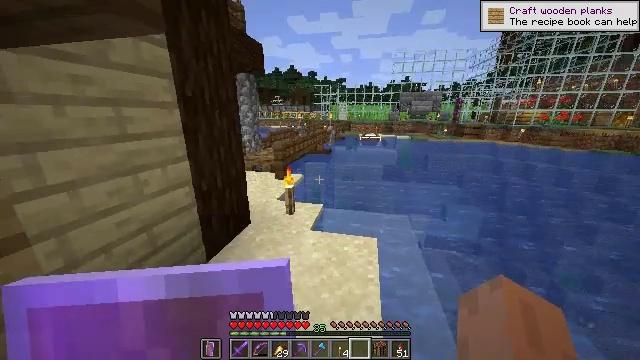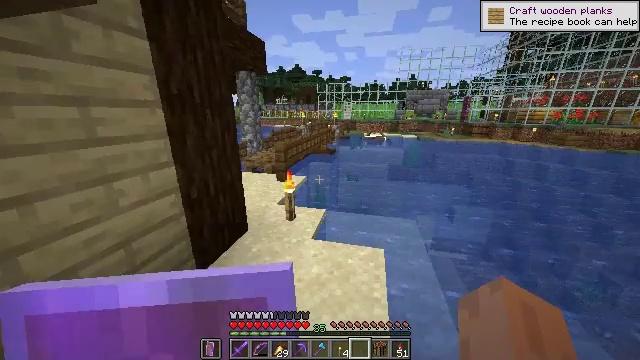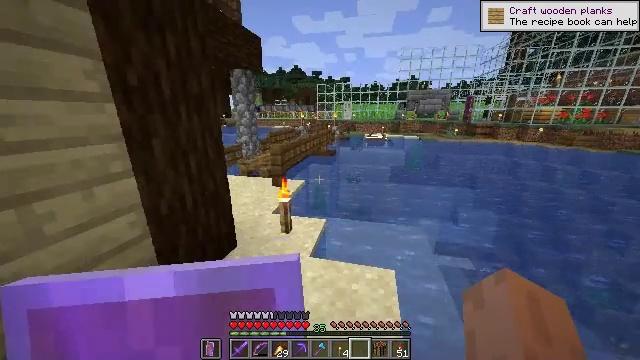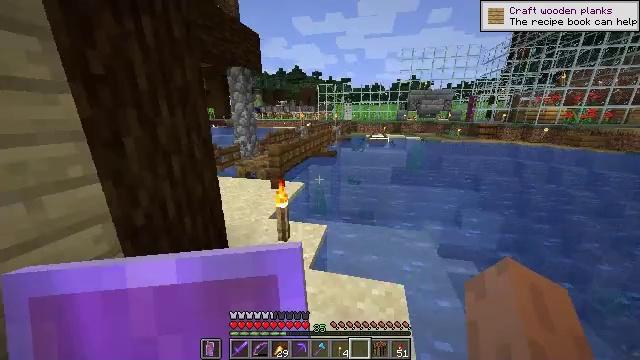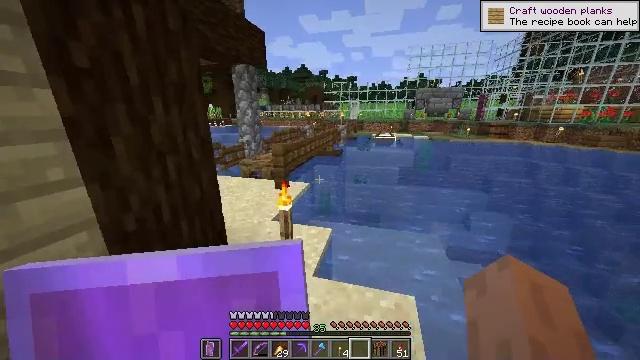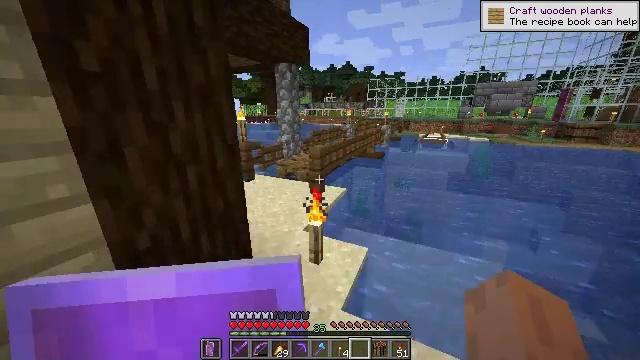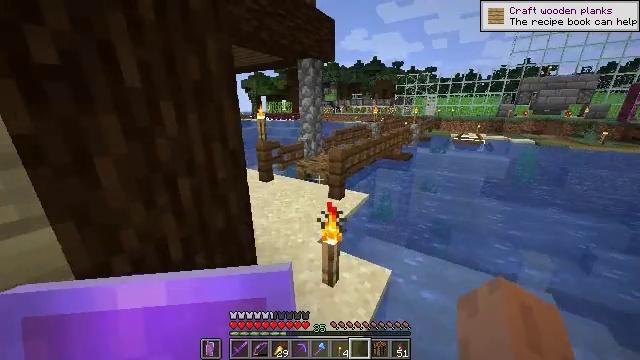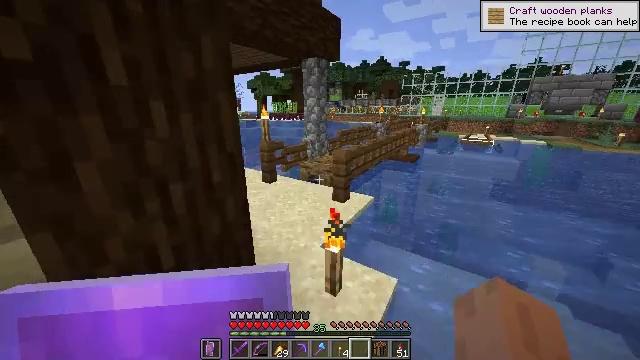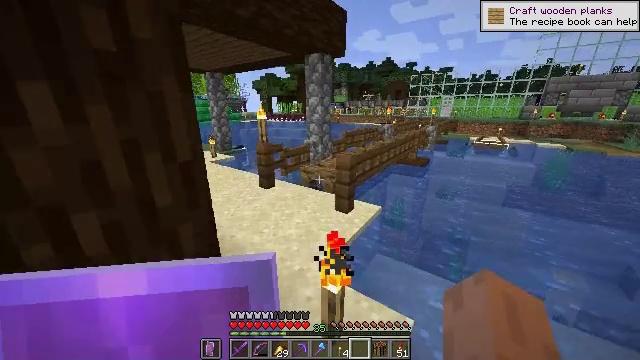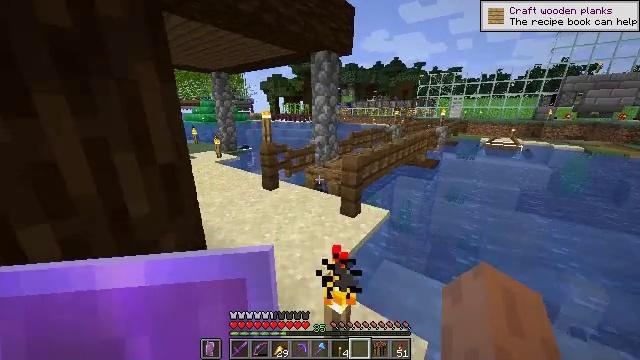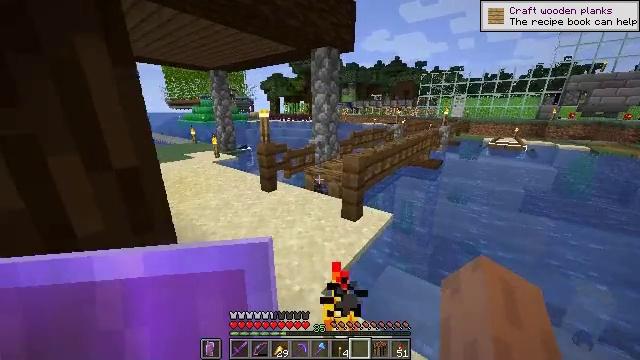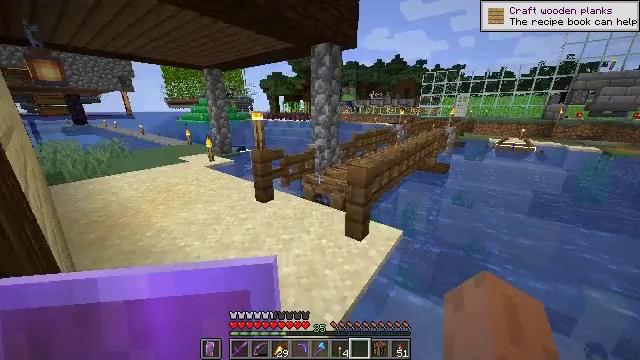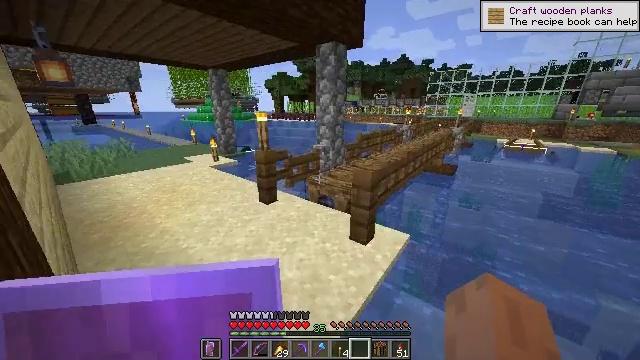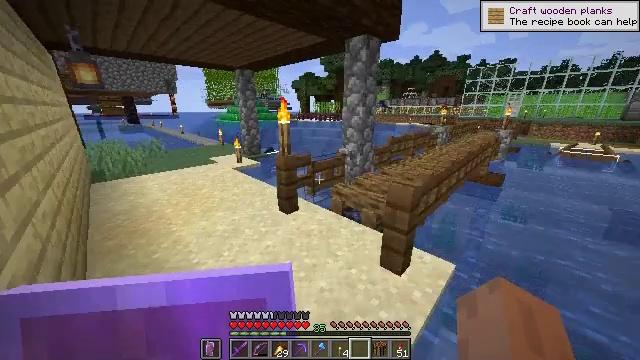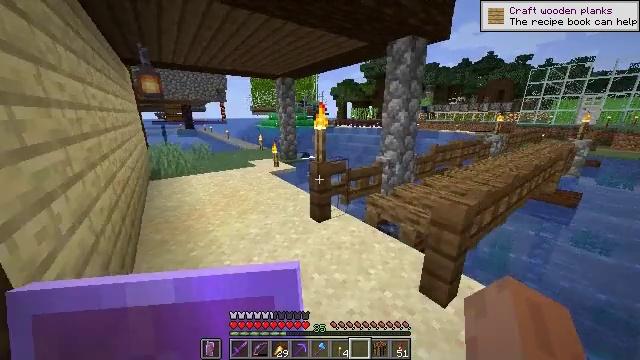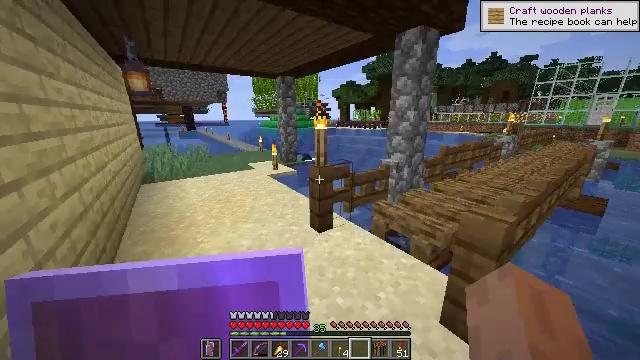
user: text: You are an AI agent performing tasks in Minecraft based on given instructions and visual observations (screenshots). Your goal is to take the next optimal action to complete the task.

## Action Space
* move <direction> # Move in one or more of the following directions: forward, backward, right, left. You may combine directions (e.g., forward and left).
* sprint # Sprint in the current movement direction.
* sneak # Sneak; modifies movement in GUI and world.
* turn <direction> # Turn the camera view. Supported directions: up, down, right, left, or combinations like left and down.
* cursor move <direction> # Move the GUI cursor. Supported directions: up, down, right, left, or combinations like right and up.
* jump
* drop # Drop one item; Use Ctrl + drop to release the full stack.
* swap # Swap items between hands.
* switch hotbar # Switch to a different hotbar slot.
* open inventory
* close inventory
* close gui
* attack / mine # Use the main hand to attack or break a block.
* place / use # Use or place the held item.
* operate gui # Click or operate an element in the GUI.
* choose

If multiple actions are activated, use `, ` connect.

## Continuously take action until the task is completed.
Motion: motion action
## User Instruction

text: Gather materials by mining the weeping vines plant.
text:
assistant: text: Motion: move forward, sprint, turn left
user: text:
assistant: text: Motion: move forward, sprint
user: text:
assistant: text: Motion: move forward, sprint
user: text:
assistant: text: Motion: move forward, sprint, turn left
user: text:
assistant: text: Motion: move forward, sprint, turn left
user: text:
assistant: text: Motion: move forward, sprint, turn left
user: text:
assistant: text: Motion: move forward, sprint, turn left
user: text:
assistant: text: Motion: move forward, sprint, turn left
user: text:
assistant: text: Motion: move forward, sprint, turn left
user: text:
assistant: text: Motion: move forward, sprint
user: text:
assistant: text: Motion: move forward, sprint
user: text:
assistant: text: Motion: move forward, sprint, turn left
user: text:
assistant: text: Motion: move forward, sprint, turn left
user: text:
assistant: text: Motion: move forward, sprint, turn left and up
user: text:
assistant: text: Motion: move forward, sprint
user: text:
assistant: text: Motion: move forward, sprint
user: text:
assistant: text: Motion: move forward, sprint
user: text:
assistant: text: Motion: move forward, sprint, turn right
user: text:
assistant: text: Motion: move forward, sprint, turn right
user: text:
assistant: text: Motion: move forward, sprint, turn right and up
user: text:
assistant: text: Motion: move forward, sprint, turn right
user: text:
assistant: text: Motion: move forward, sprint
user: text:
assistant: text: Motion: move forward, sprint
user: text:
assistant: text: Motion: move forward, sprint
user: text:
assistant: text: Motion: move forward, sprint, turn right
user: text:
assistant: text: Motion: move forward, sprint, turn right
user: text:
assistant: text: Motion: move forward, sprint, turn right
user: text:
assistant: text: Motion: move forward, sprint
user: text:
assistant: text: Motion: move forward, sprint
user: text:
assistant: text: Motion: move forward, sprint